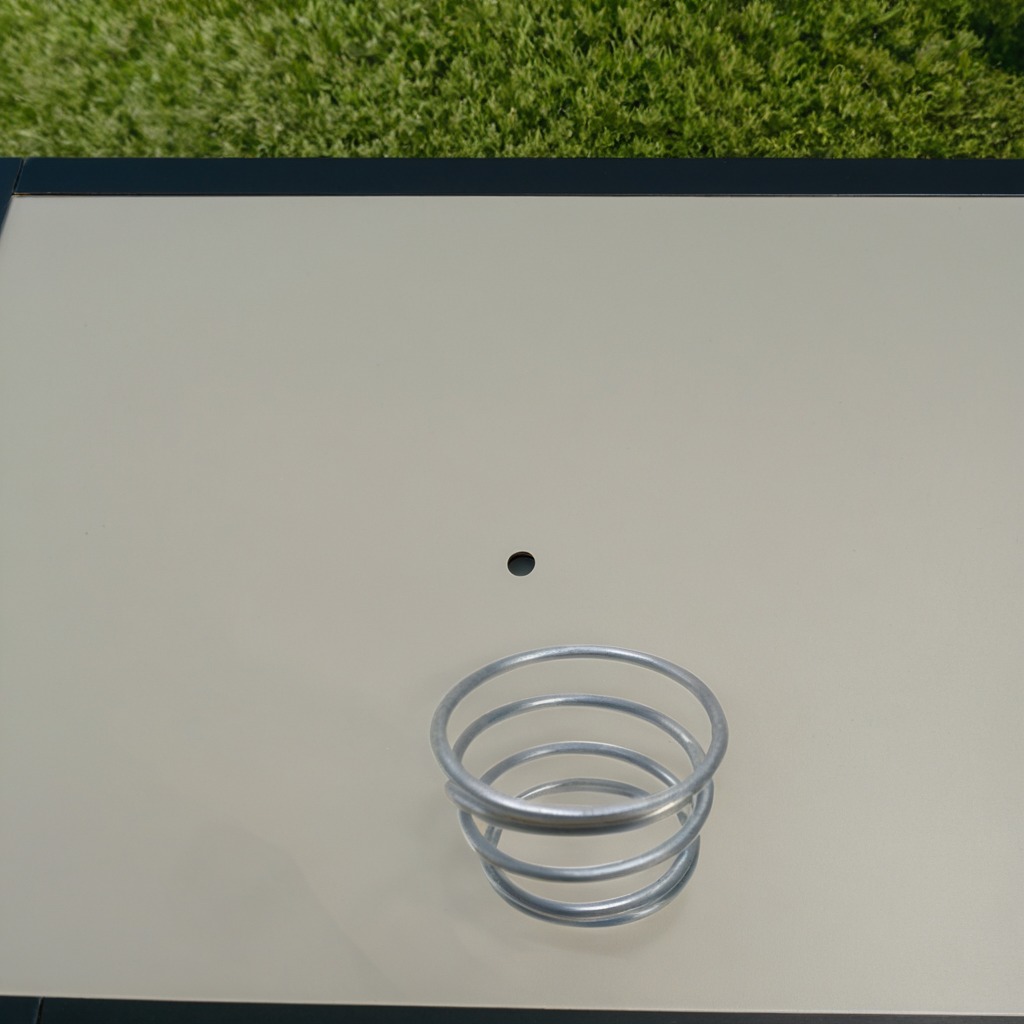
A coiled metal spring is lying on a clean utility table in a temporary outdoor tool station.